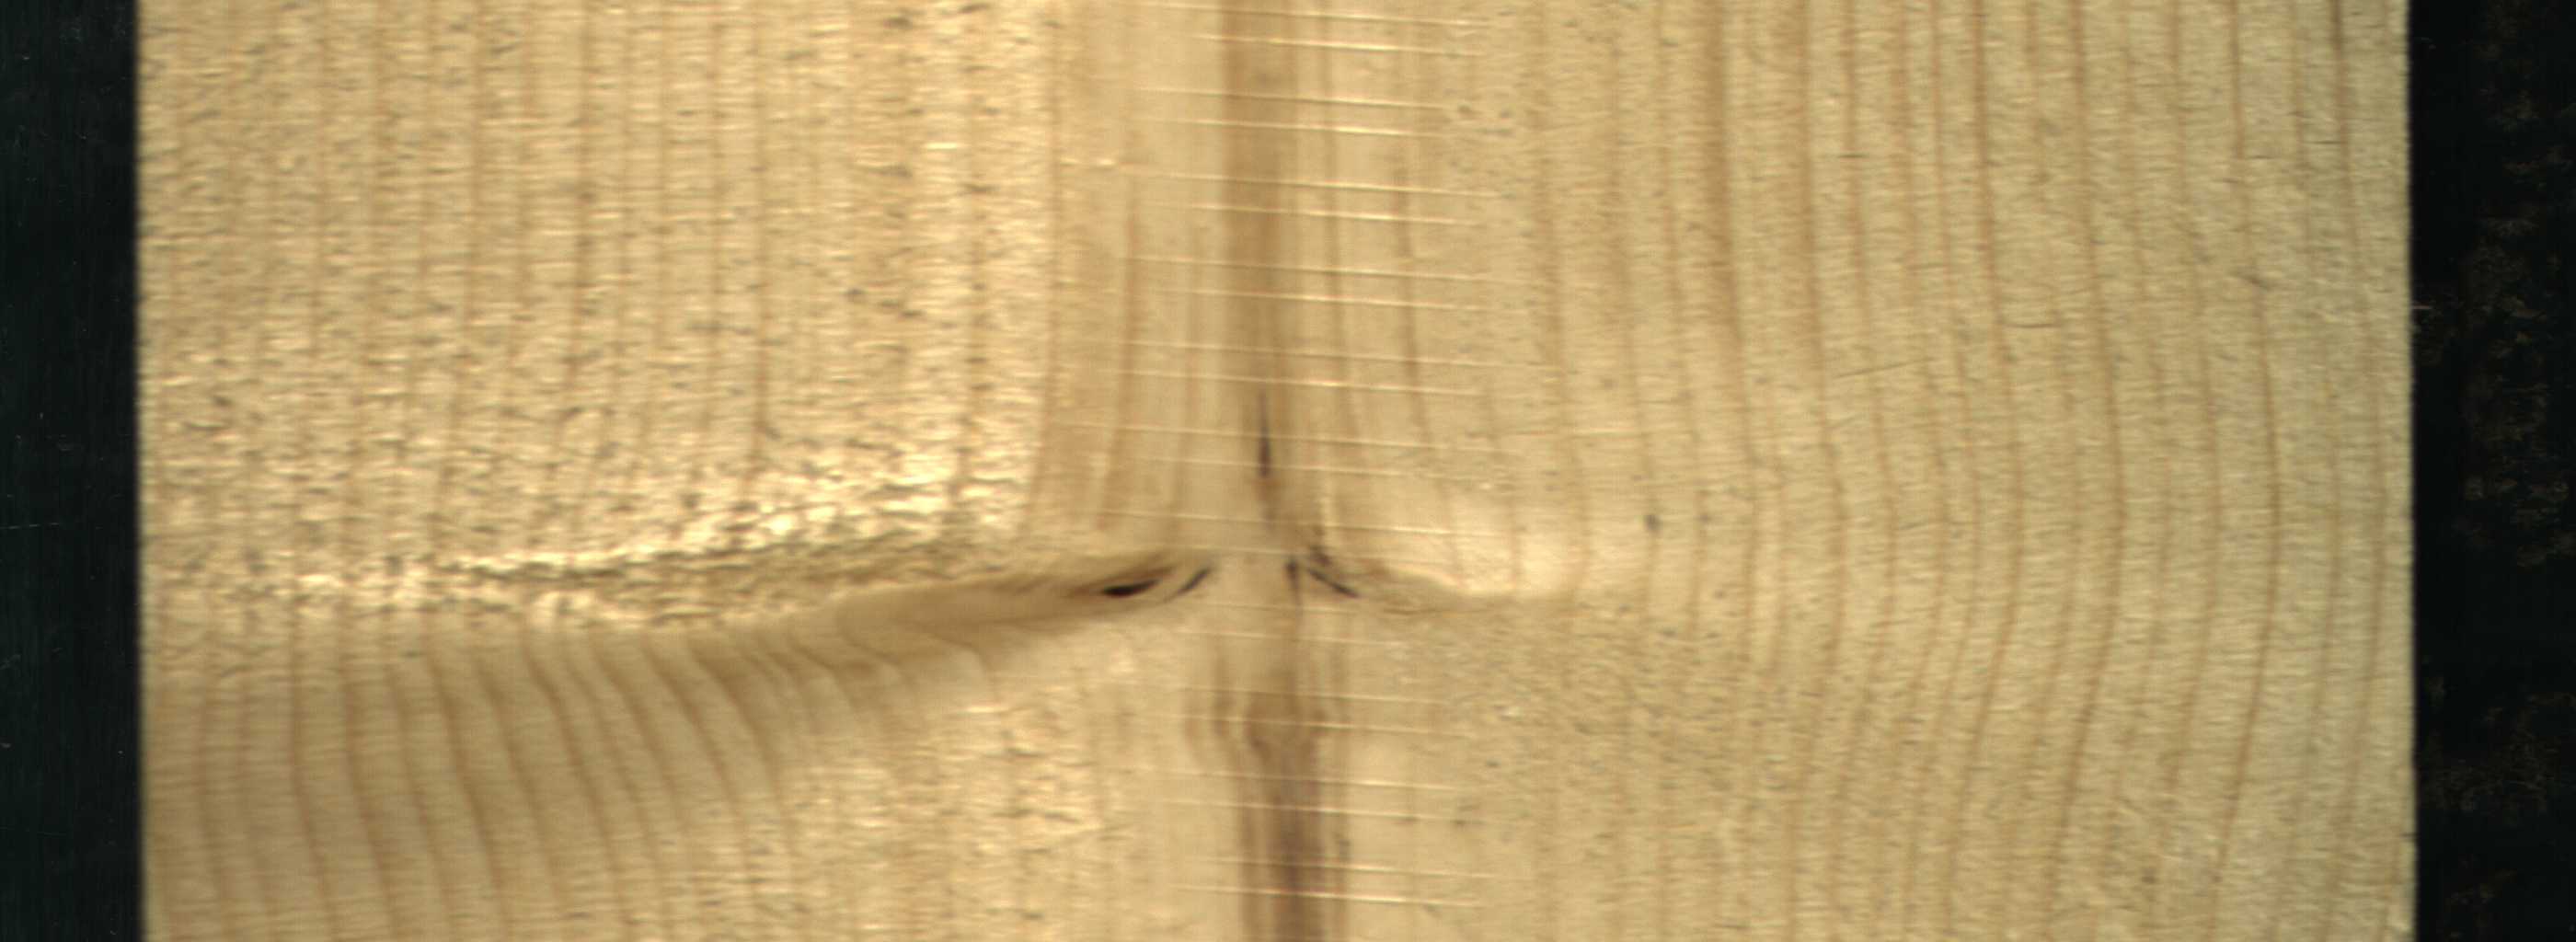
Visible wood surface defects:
Quartzity
Dead_Knot